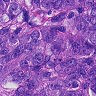
Metastatic tissue present: yes